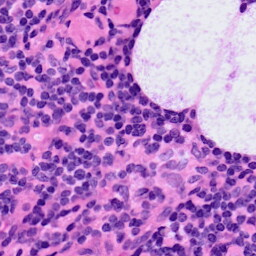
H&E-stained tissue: LymphNode